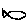
Label: fish